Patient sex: M
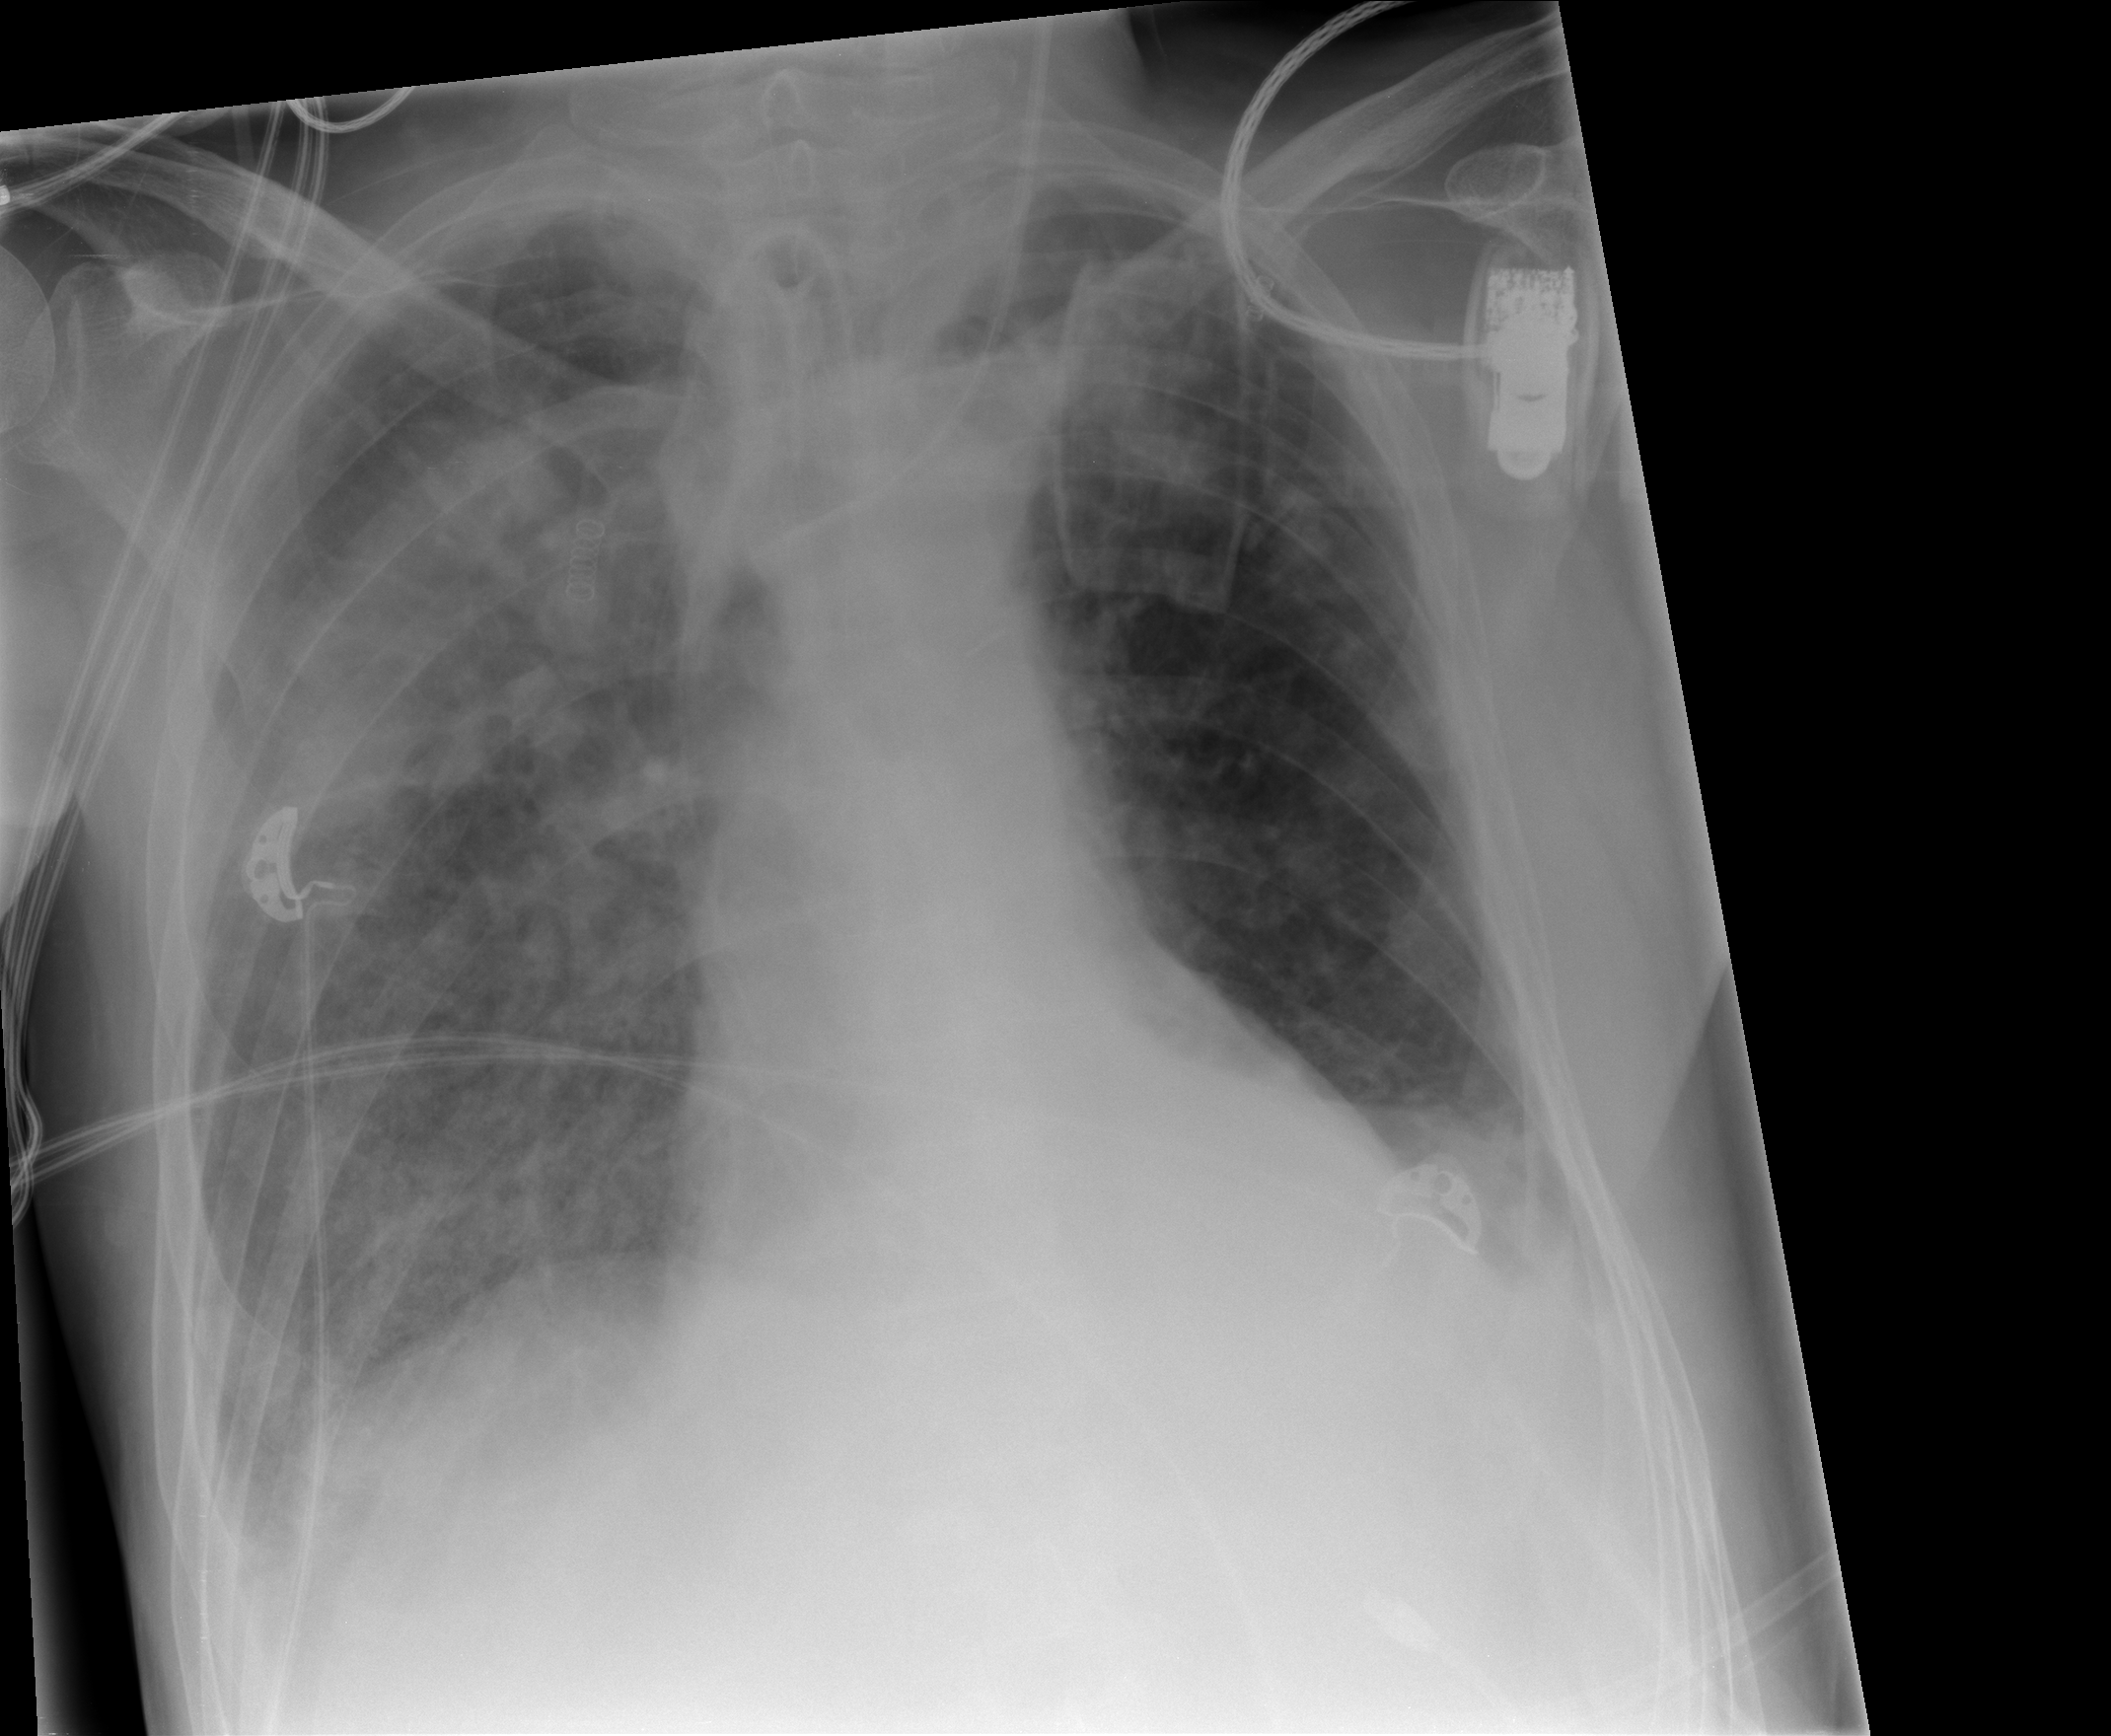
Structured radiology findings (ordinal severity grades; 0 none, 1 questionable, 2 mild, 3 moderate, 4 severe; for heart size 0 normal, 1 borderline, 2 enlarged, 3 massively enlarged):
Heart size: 0
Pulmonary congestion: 3
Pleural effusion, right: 2
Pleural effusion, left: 2
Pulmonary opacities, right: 3
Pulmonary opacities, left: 3
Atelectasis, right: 2
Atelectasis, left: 2